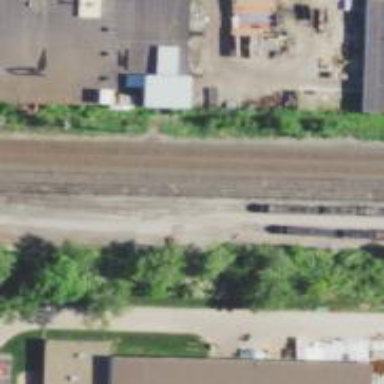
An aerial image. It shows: Railway track.